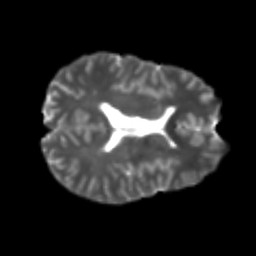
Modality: T2w
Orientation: axial
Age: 24
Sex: male
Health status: healthy
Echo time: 0.074 s